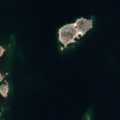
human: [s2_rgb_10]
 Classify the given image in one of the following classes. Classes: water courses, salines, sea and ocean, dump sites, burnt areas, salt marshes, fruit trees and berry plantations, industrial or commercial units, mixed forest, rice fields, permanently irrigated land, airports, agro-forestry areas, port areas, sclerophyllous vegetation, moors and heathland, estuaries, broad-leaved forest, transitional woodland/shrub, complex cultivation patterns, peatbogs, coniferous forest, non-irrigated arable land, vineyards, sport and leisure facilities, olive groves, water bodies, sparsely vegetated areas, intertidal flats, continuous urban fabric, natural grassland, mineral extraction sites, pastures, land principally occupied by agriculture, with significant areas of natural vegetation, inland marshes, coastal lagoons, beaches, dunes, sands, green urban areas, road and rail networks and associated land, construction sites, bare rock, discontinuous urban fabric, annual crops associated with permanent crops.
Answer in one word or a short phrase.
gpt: bare rock, sea and ocean